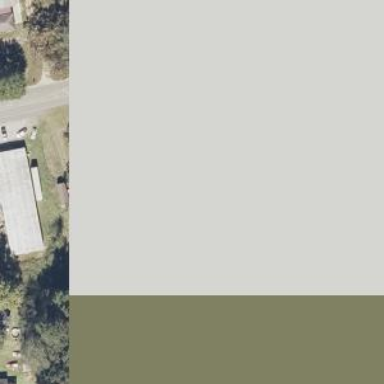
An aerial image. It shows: Driveway.